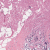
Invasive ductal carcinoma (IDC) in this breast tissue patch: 0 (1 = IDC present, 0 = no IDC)